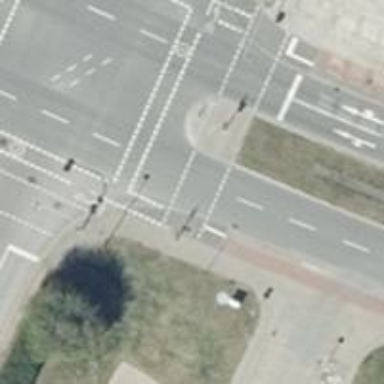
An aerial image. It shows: Crossing with traffic signals.